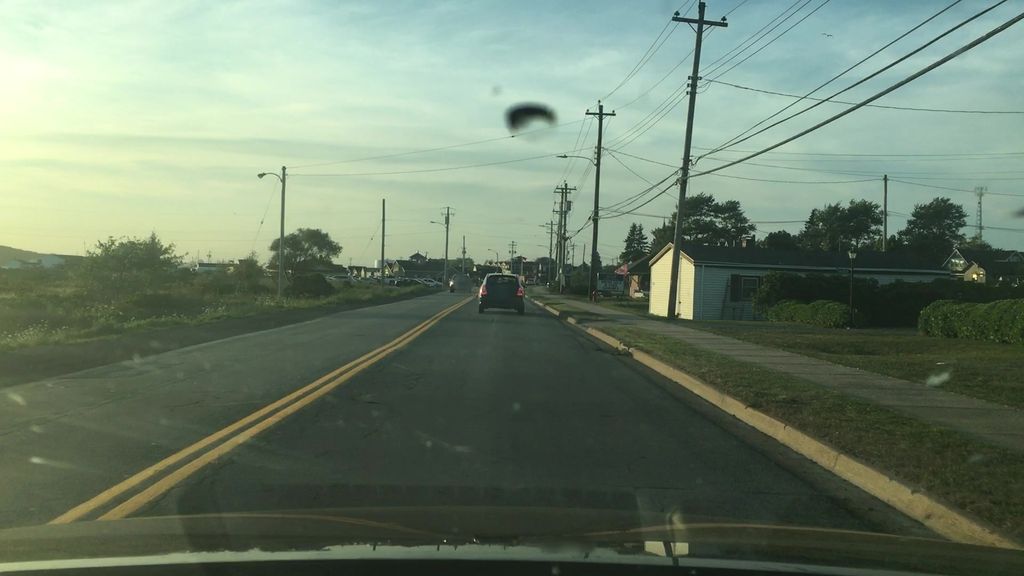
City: halifax